Question: I am generating pdf report from html page, I created the layout with header and footer separately , I need header only for first page and footer at last page, I tried some
scripts for that but it is not working, and how to avoid page break inside table row and I need border for each page without breaking table row is breaking like as shown in an image.

'''
respond_to do |format|
format.html
format.pdf {
render :pdf => "Report",
:template => 'layouts/pdf_layout.pdf.erb',
:layout => 'pdf_layout.pdf.erb',
:margin => {:bottom => 35},
:page_size => 'A4',
:header => {:content => render_to_string({:template => 'layouts/header.pdf.erb'})},
:footer => {:content => render_to_string({:template => 'layouts/footer.pdf.erb'})}
}
end
'''
Any other suggestion
Thanks in advance
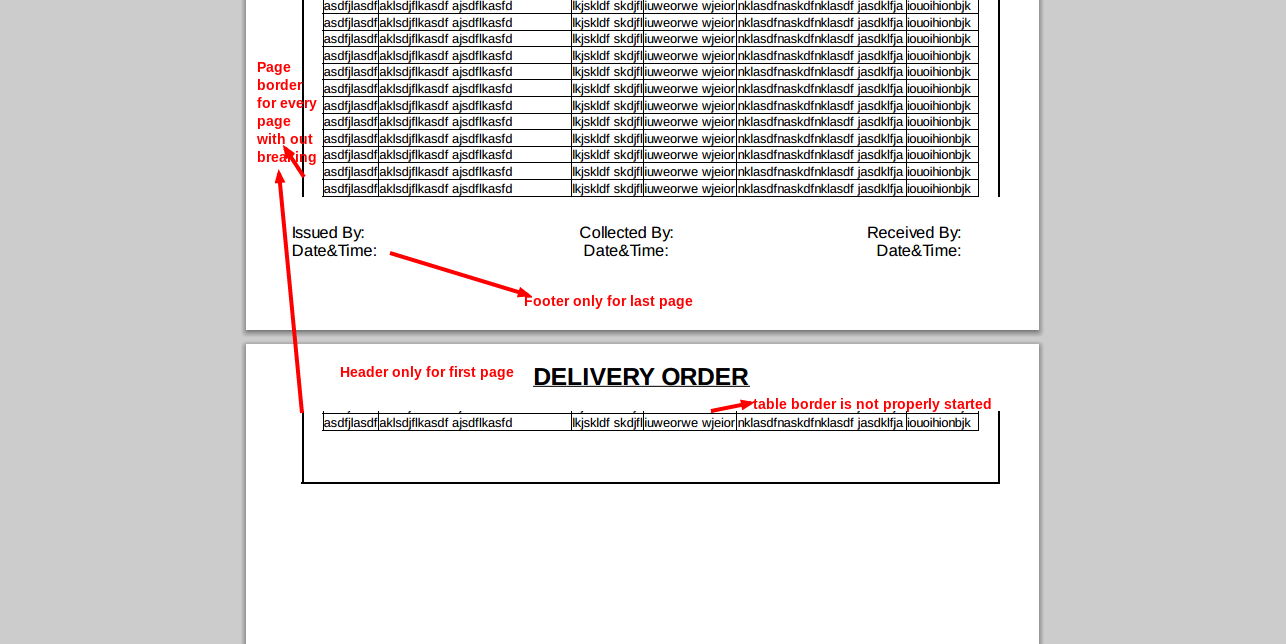
Answer: Page break issues can usually be mitigated with a few css rules, well placed:
'''
div.alwaysbreak { page-break-before: always; }
div.nobreak:before { clear:both; }
div.nobreak{ page-break-inside: avoid;
/* http://code.google.com/p/wkhtmltopdf/issues/detail?id=9#c21 */
}
'''
So, one of the interesting things is that these rules don't work on table elements, so if you have a table and want to prevent cells from being split in half, you can wrap each table row with a '<div>'.
This is certainly not clean & semantic, but you can do it like this:
'''
<table>
<thead>
<div class='nobreak'>
<tr>
<th>One</th><th>Two</th>
</tr>
</div>
</thead>
<tbody>
<div class = 'nobreak'>
<tr>
<td>Uno</td><td>Dos</td>
</tr>
</div>
</tbody>
</table>
'''
To get your page borders to line up perfectly, you are probably going to have to set it to a fixed height with CSS with an '.awaysbreak', then have some javascript that computes the height of the table and breaks it into chunks based on height.
Maybe it's just because your table so far is so simple, but this looks like it might be a good candidate to try using <URL> with. You'll have better control of those types of layout issues.
There's a railscast for it <URL>.